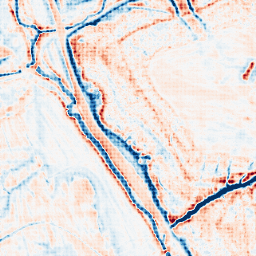
Category: edge_preserving
Decomposition family: guided
Decomposition parameters: radius: 4
eps: 0.1
Upsampling method: sinc_hamming
Upsampling parameters: scale: 8
kernel_size: 8
Upsampling scale: 8